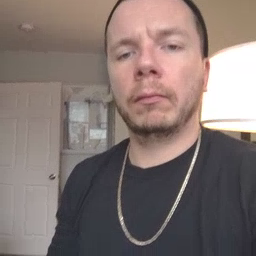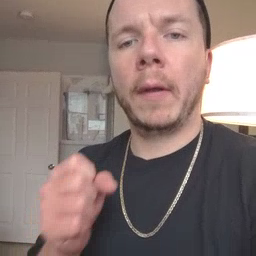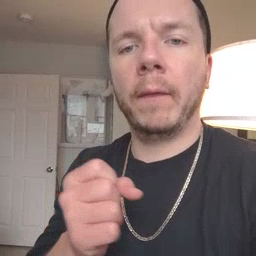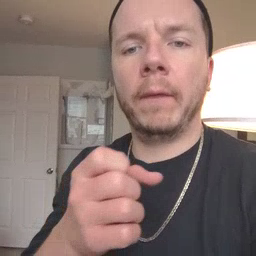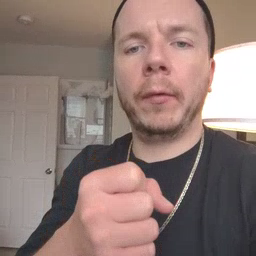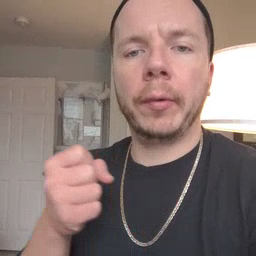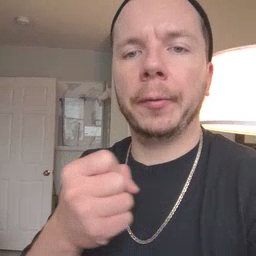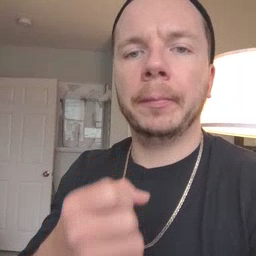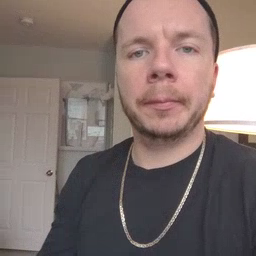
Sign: refrigerator